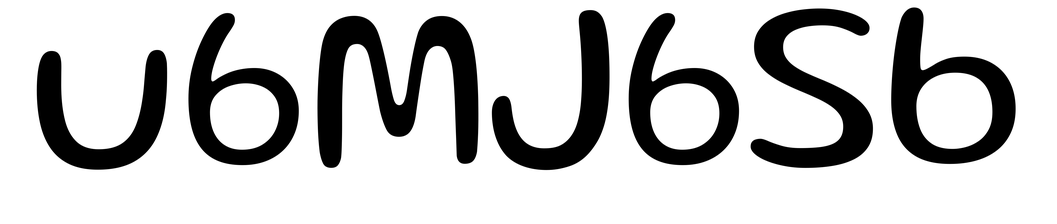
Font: Gluten_Light